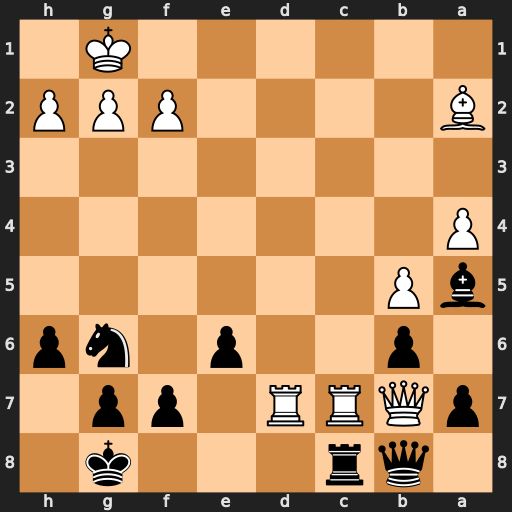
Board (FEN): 1qr3k1/pQRR1pp1/1p2p1np/bP6/P7/8/B4PPP/6K1
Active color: b
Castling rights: -
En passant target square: -
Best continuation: Qxb7 Rxc8+ Qxc8